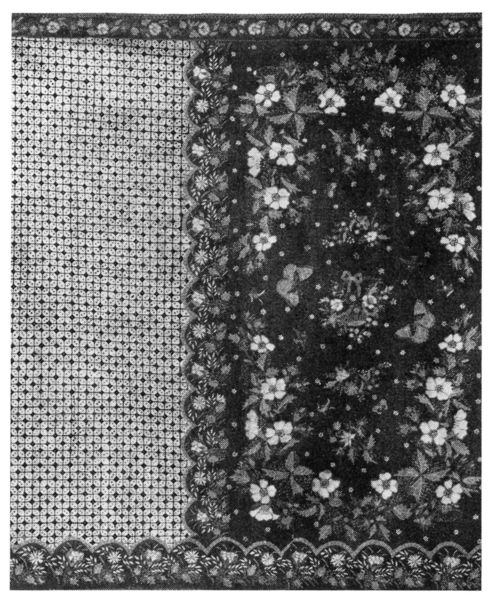
Titel: Sarong, aufgetrennt
Standort: Herstellungsort: Java, Pekalongan (AS - Indonesien)
Institution: Köln, Rautenstrauch-Joest-Museum Inv.Nr.51741
Schlagwörter: blätter, ausschnitt, blume, blumen, grau, schwarz, weiss, blüte, blüten, karo, muster, ornament, schleife, tischdecke, vorhang, stickerei, stoff, stoffe, decke, borte, ranken, bogen, blümchen, bordüre, nähen, detail, symmetrie, floral, ornamente, metall, foto, fotografie, bögen, punkte, gemustert, schwarzweiss, geblümt, gestickt, zierde, schmetterlinge, bumen, gewebt, falter, patchwork, textilie, stoffmuster, bordure, millefleur, grau#, gebümt, gemustet